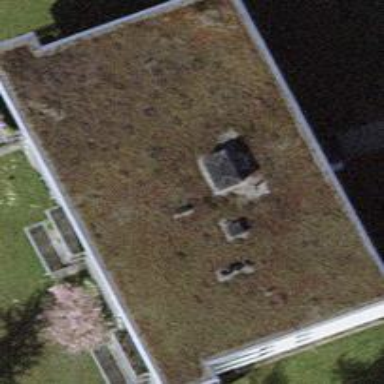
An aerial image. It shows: Building with flat roof.